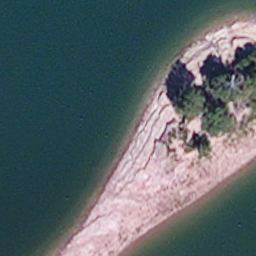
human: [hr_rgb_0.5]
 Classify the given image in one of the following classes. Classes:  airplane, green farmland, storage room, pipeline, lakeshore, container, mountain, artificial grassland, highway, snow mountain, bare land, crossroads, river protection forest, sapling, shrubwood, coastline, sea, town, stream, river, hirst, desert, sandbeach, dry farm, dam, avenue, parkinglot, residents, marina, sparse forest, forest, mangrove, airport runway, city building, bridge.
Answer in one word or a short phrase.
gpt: lakeshore